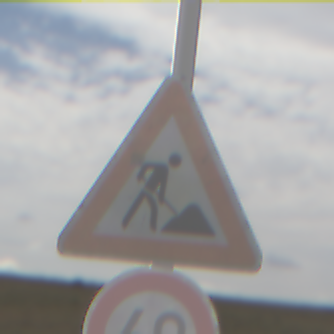
Verkehrszeichen: Arbeitsstelle
Zusatzzeichen unten: Geschwindigkeit60
Umgebung: Outdoor, Nature
Tageszeit: Midday
Wetter: PartlyCloudy
Licht: Natural
Jahreszeit: NotSpecified
Kontrast: MediumContrast